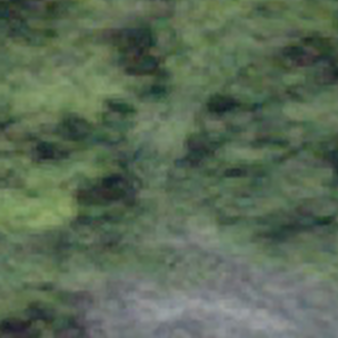
Label: other